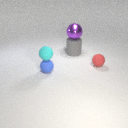
large gray rubber cylinder behind small red rubber sphere